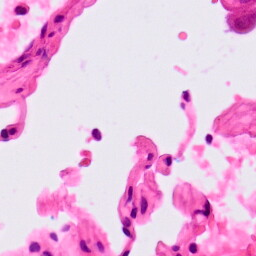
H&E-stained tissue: Lung